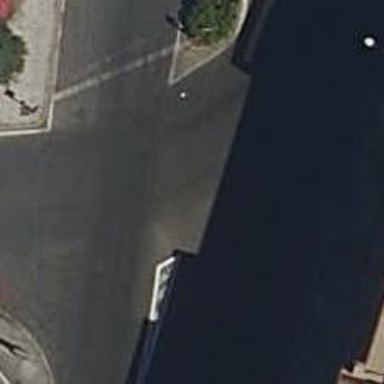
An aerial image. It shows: Road with traffic signals.